【题型】填空题　【知识点】向量　【难度】medium
如图，在平行四边形$ABCD$中，点$E$是边$AB$的中点，点$F$在边$BC$上，且$CF = 3BF$，设$\overrightarrow{DA} = \vec{a}$，$\overrightarrow{BA} = \vec{b}$，那么$\overrightarrow{FE} = \underline{\quad\quad\quad}$.

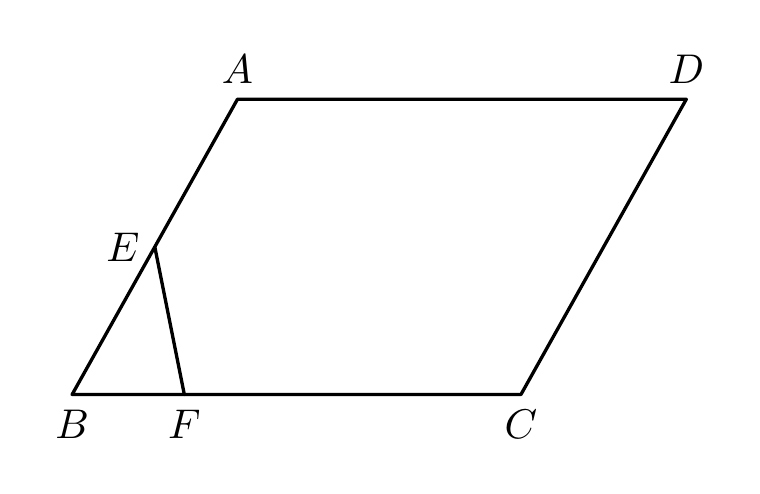
【解答】
【答案】$\dfrac{1}{4}\vec{a} + \dfrac{1}{2}\vec{b}$

【知识点】向量的线性运算

【分析】本题考查的知识点是向量的线性运算、平行四边形的性质，解题关键是熟练掌握向量的线性运算. 首先由四边形$ABCD$是平行四边形，求得$\overrightarrow{DA} = \overrightarrow{CB} = \vec{a}$，$\overrightarrow{BA} = \overrightarrow{CD} = \vec{b}$，又由点$E$是边$AB$的中点，$CF = 3BF$，求得$\overrightarrow{FB}$与$\overrightarrow{EB}$，再利用三角形法则求解即可.

【详解】解：$\because$ 四边形$ABCD$是平行四边形，

$\therefore \overrightarrow{DA} = \overrightarrow{CB} = \vec{a}$，$\overrightarrow{BA} = \overrightarrow{CD} = \vec{b}$，

$\because$ 点$E$是边$AB$的中点，$CF = 3BF$，
\medskip

$\therefore \overrightarrow{FB} = \dfrac{1}{4}\overrightarrow{CB} = \dfrac{1}{4}\vec{a}$，$\overrightarrow{BE} = \dfrac{1}{2}\overrightarrow{BA} = \dfrac{1}{2}\vec{b}$，
\medskip

$\therefore \overrightarrow{FE} = \overrightarrow{FB} + \overrightarrow{BE} = \dfrac{1}{4}\vec{a} + \dfrac{1}{2}\vec{b}$.
\medskip

故答案为：$\dfrac{1}{4}\vec{a} + \dfrac{1}{2}\vec{b}$.